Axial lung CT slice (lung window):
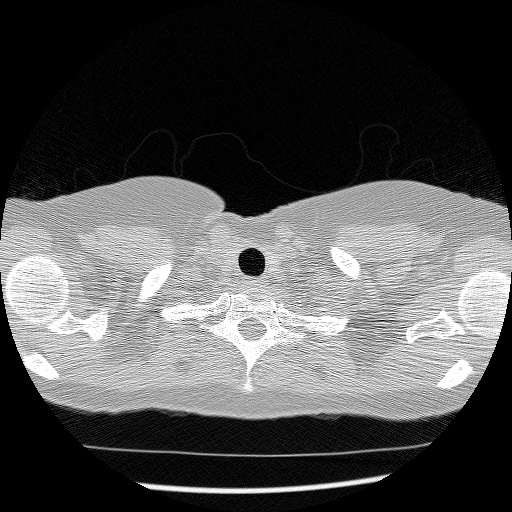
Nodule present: no